【题型】填空题　【知识点】平面几何　【难度】hard
如图，在 $\triangle ABC$ 中，$\angle ACB = 90^\circ$，$\angle ABC = 30^\circ$，点 $P$ 在以 $BC$ 为直径的半圆（$\triangle ABC$ 外）内及边界上运动，若 $\overrightarrow{AP} = \lambda \overrightarrow{AB} + \mu \overrightarrow{AC}$，记 $2\lambda + \mu$ 的最大值与最小值分别为 $m,n$，则 $m + n =$ \underline{\quad\quad}。

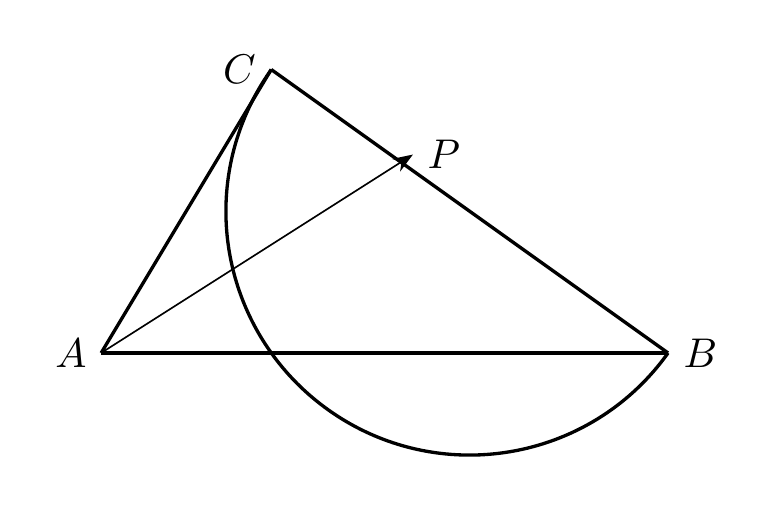
【解答】
\vspace{0.5em}
\textbf{【答案】} $\frac{7}{2}$

\vspace{0.5em}
\textbf{【分析】}
设 $E$、$O$ 分别为 $AB$、$BC$ 的中点，则 $\overrightarrow{AP} = \lambda \overrightarrow{AB} + \mu \overrightarrow{AC} = 2\lambda \overrightarrow{AE} + \mu \overrightarrow{AC}$，由三点共线可得 $2\lambda + \mu = 1$，此时点 $P$ 与点 $C$ 重合，$2\lambda + \mu$ 最小；做直线 $l$ 与 $CE$ 平行，且与半圆相切，由三点共线知点 $P$ 在直线 $l$ 上时，$2\lambda + \mu$ 最大，设直线 $l$ 与 $AB$ 的延长线相交于点 $M$，设 $CE = 1$，求出 $\frac{AM}{AE} = \frac{AN}{AC}$，可得答案。

\vspace{0.5em}
\textbf{【详解】}
设 $E$ 为 $AB$ 的中点，连接 $CE$，
设 $O$ 为 $BC$ 的中点，即点 $O$ 为以 $BC$ 为直径的半圆的圆心，
则 $\overrightarrow{AP} = \lambda \overrightarrow{AB} + \mu \overrightarrow{AC} = 2\lambda \overrightarrow{AE} + \mu \overrightarrow{AC}$，

当点 $P$ 在 $CE$ 上时，由三点共线可得 $2\lambda + \mu = 1$，此时点 $P$ 与点 $C$ 重合，$2\lambda + \mu$ 最小，即 $n = 1$。

做直线 $l$ 与 $CE$ 平行，且与半圆相切，连接点 $A$ 与切点 $P$，此时 $2\lambda + \mu$ 最大，
即由三点共线知点 $P$ 在直线 $l$ 上时，$2\lambda + \mu$ 最大。

设直线 $l$ 与 $AB$ 的延长线相交于点 $M$，
连接 $OP$，则 $OP \perp l$，延长 $AC$ 与 $l$ 相交于点 $N$，
因为 $AC \perp BC$，所以 $AC$ 为半圆的一条切线，所以 $NC = NP$。

由 $CE = AE = EB$，$\angle CAE = 60^\circ$ 得 $\angle CEA = \angle PMB = 60^\circ$，$\angle ECB = \angle EBC = 30^\circ$，
可得 $\triangle AMN$ 为等边三角形，$AN = MN$，所以 $AC = PM$。

由 $\frac{NC}{AN} = \frac{NP}{MN}$ 得 $PC \parallel AM$，又 $CE \parallel l$，所以四边形 $PCEM$ 为平行四边形，
所以 $PC = EM$，$\angle PCE = \angle AMP = 60^\circ$。

设 $CE = 1$，则 $AE = 1$，$BC = \sqrt{3}$，
由 $\angle CPB = 90^\circ$，$\angle ECB = 30^\circ$ 得 $\angle PCB = 30^\circ$，$EM = PC = \sqrt{3}PB = \sqrt{3} \times \frac{1}{2}BC = \frac{3}{2}$，
可得 $AM = AE + EM = \frac{5}{2}$，$\frac{AM}{AE} = \frac{AN}{AC} = \frac{5}{2}$，

所以 $\overrightarrow{AP} = \lambda \overrightarrow{AB} + \mu \overrightarrow{AC} = 2\lambda \overrightarrow{AE} + \mu \overrightarrow{AC} = 2\lambda \times \frac{2}{5}\overrightarrow{AM} + \mu \times \frac{2}{5}\overrightarrow{AN}$，
因为 $N,P,M$ 三点共线，所以 $2\lambda \times \frac{2}{5} + \mu \times \frac{2}{5} = 1$，可得 $2\lambda + \mu = \frac{5}{2}$，

所以 $2\lambda + \mu$ 的最大值为 $m = \frac{5}{2}$，
则 $m + n = 1 + \frac{5}{2} = \frac{7}{2}$。

故答案为：$\frac{7}{2}$。

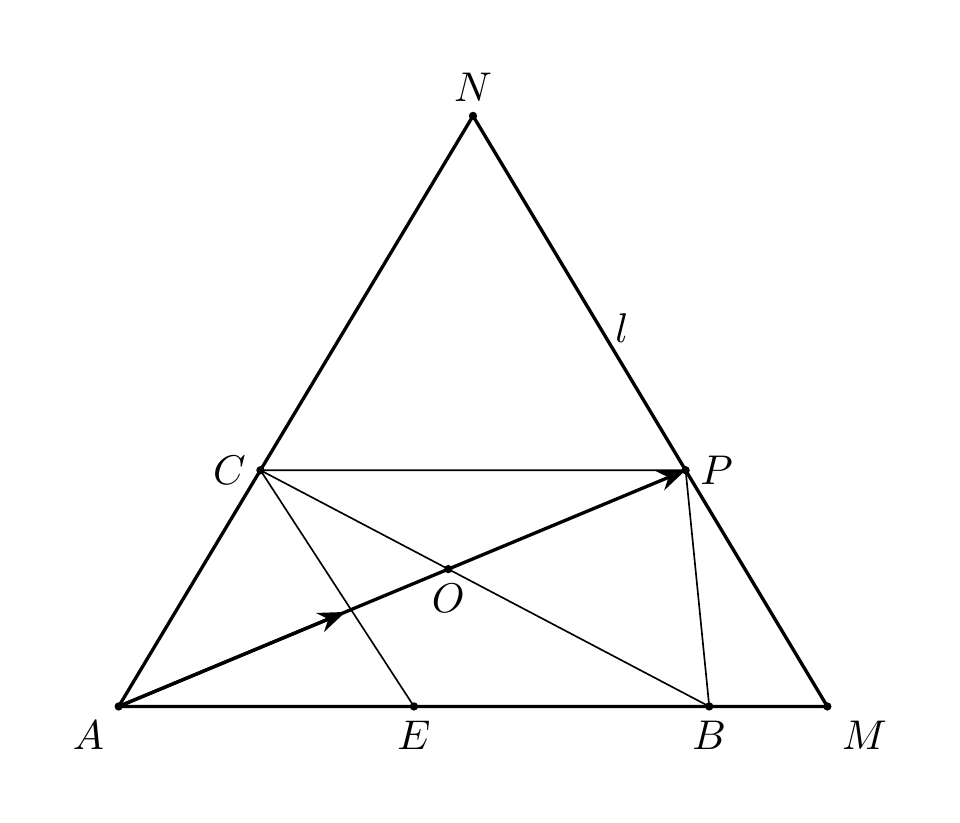